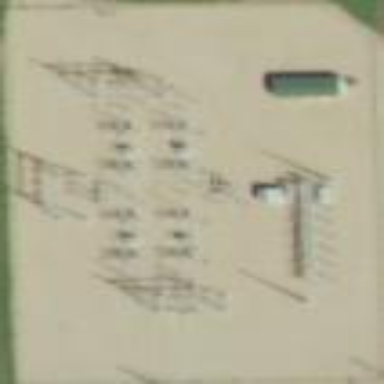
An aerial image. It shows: Power substation.